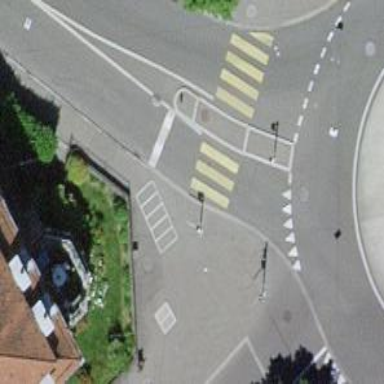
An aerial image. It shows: Kerb serving as barrier.